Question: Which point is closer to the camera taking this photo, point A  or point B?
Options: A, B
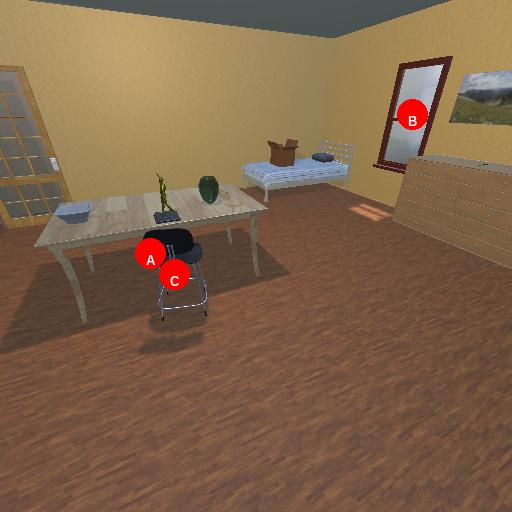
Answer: A